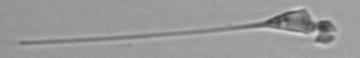
Label: Asterionellopsis_glacialis